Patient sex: M
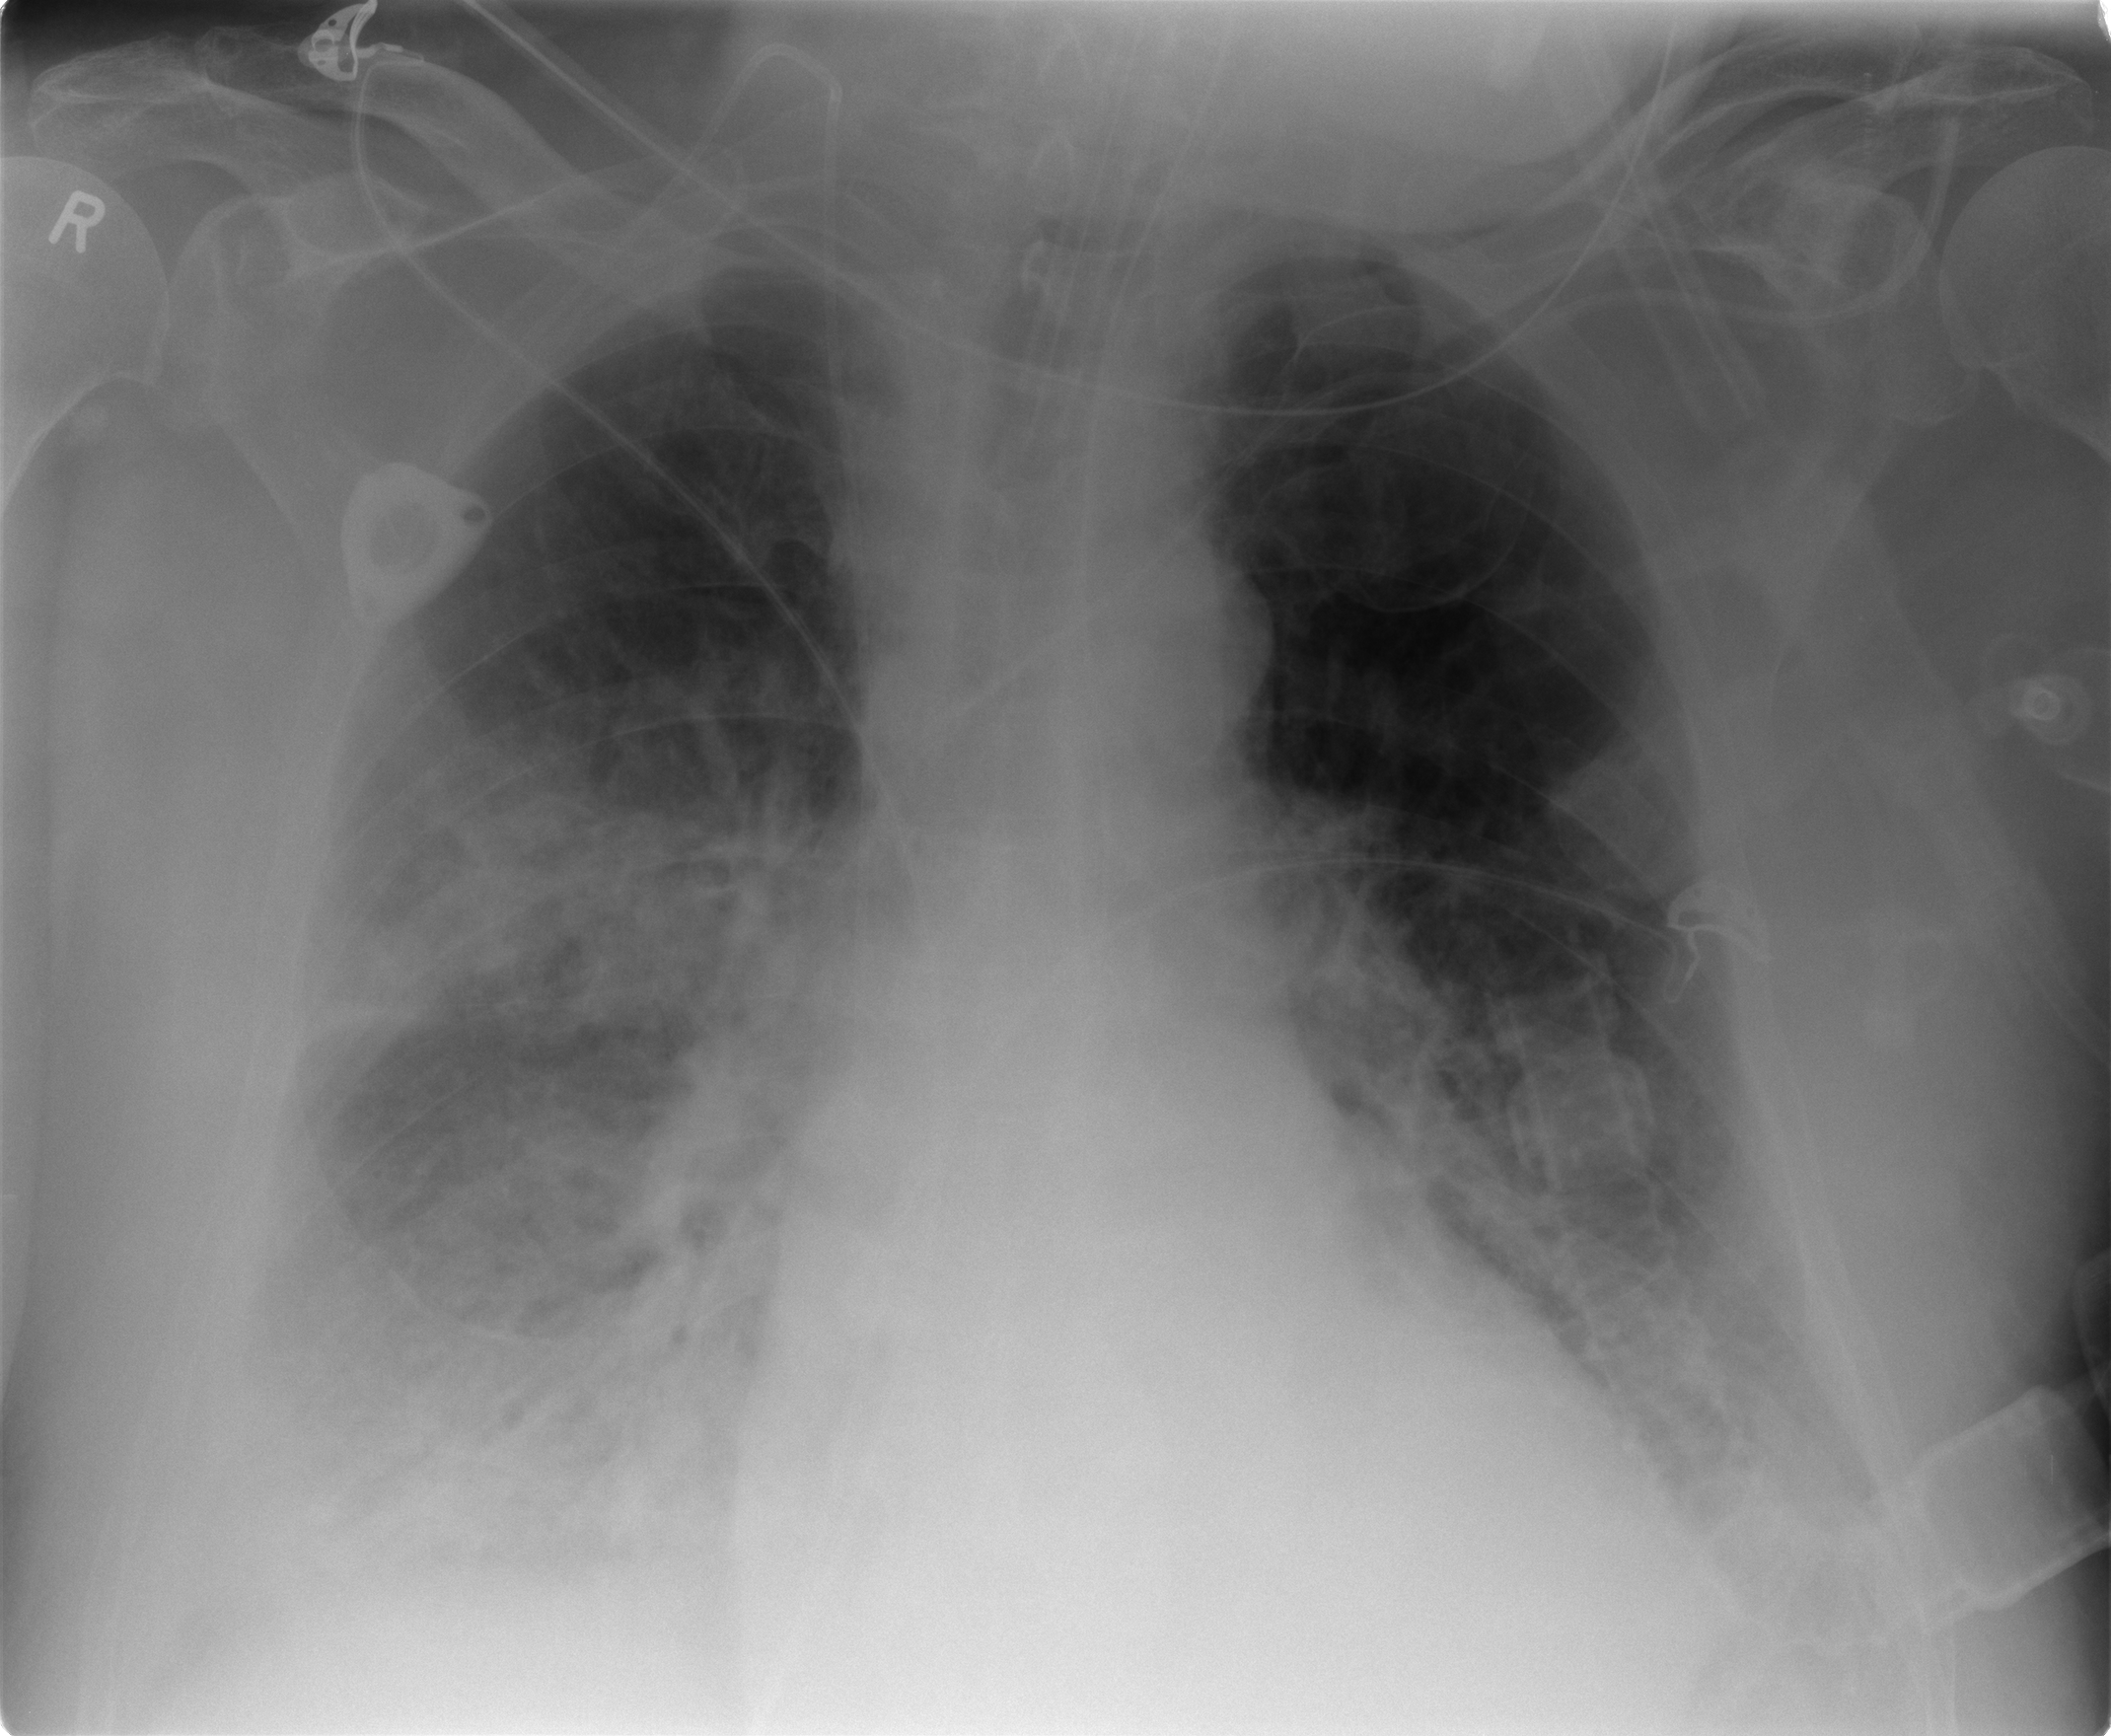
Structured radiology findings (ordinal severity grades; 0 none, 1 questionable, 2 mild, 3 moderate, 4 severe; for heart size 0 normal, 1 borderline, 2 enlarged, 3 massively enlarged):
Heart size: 2
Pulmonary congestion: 1
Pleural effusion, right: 2
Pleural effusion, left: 2
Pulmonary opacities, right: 3
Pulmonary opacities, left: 1
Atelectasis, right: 2
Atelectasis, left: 1